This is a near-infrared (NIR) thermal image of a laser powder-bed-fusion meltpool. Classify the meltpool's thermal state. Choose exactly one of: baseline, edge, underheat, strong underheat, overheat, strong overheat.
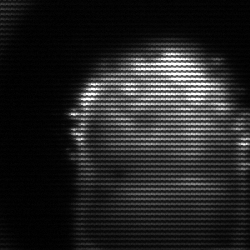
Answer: baseline